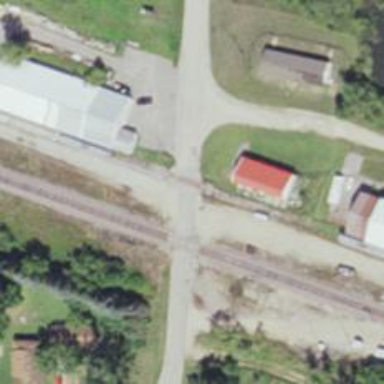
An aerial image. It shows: Level crossing along the railway.